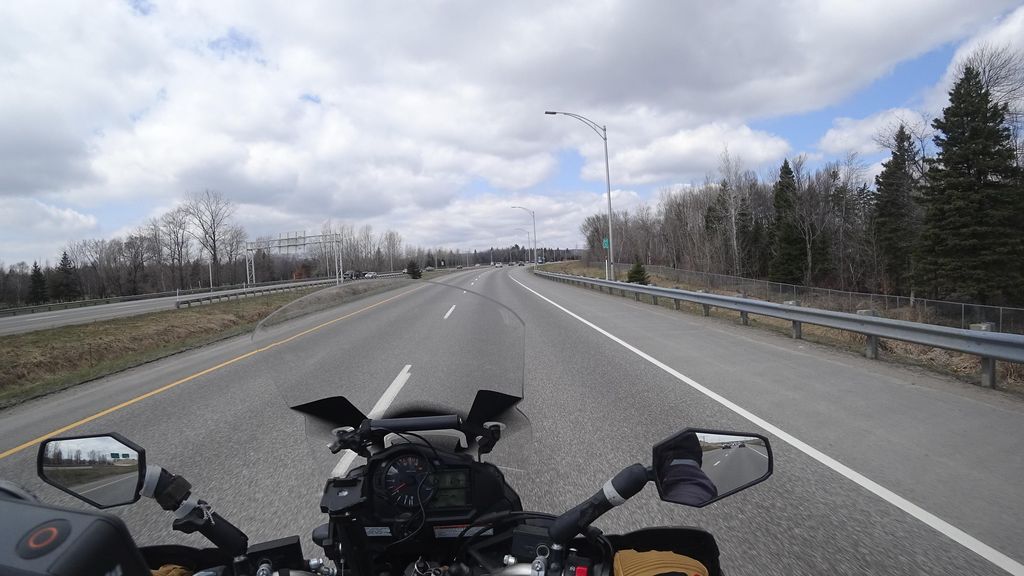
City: quebec_city